Question: I've seen that in many apps but I can't find an useful tutorial online.
How can I realize something like that in Swift?

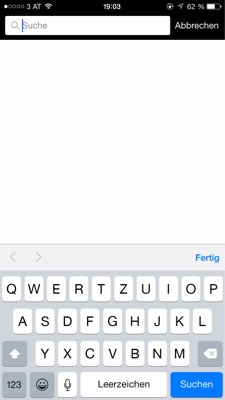
Answer: Okay, So you need to add a 'UITextField' to your NavigationBar. Here's the code that should help you :
'''
var textField=UITextField()
//Configure the size and other properties..
self.navigationItem.titleView = textField
'''
And for the button on the right, you should do this :
'''
var button = UIBarButtonItem(title: "FOO", style: UIBarButtonItemStyle.Plain, target: self, action: "FOO")
self.navigationItem.rightBarButtonItem = button
'''
That's all done there, but I strongly think that you shouldn't add a login form to your navigation bar, it's very impractical.